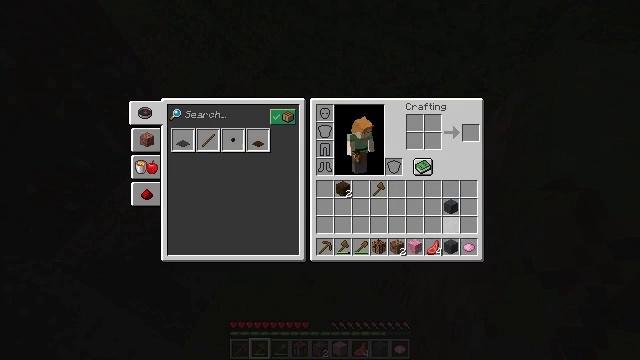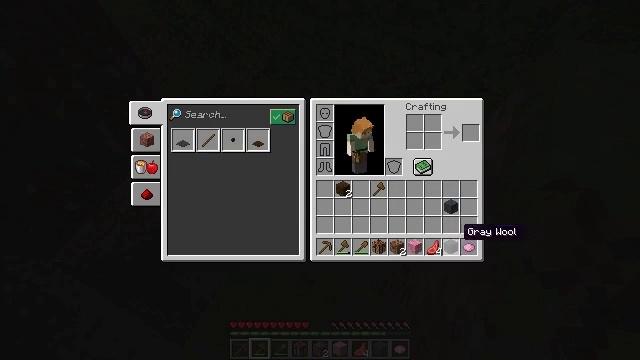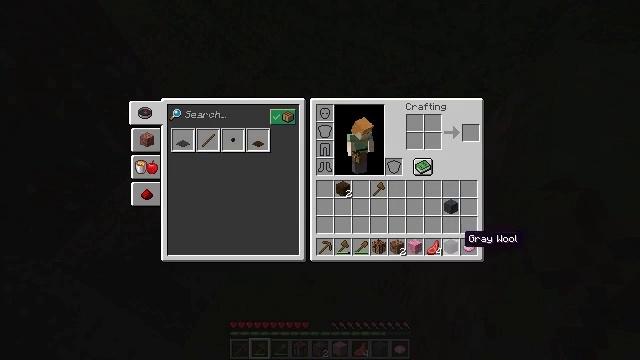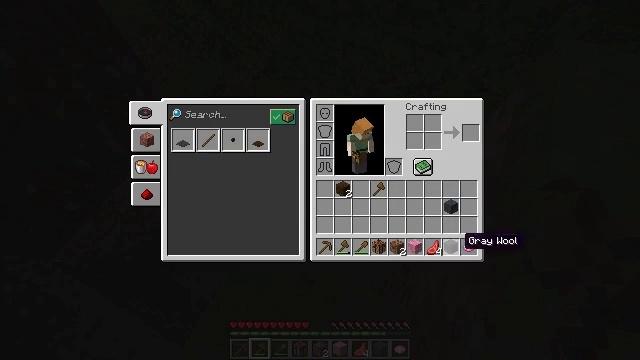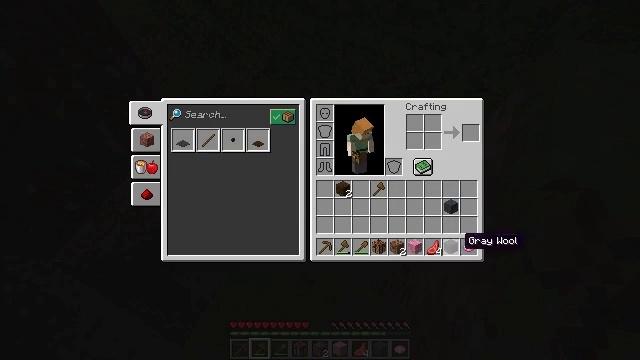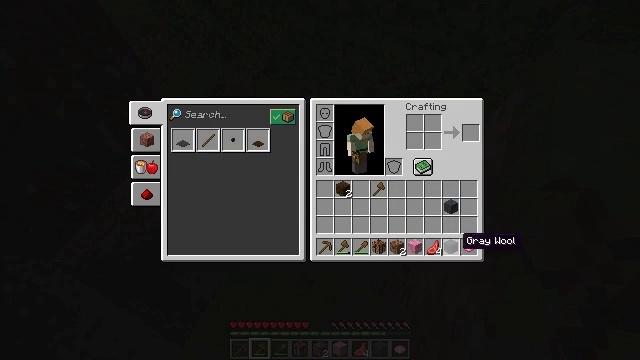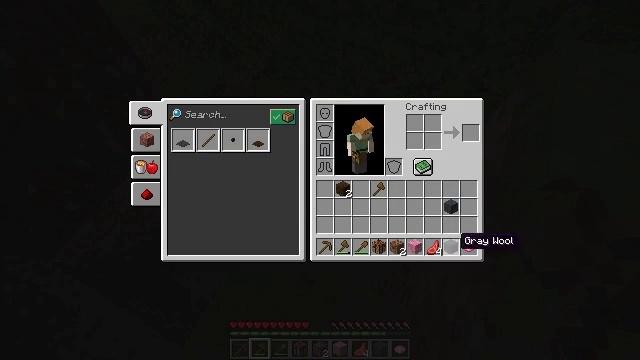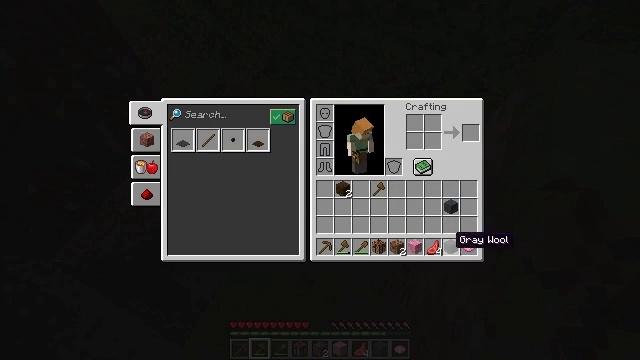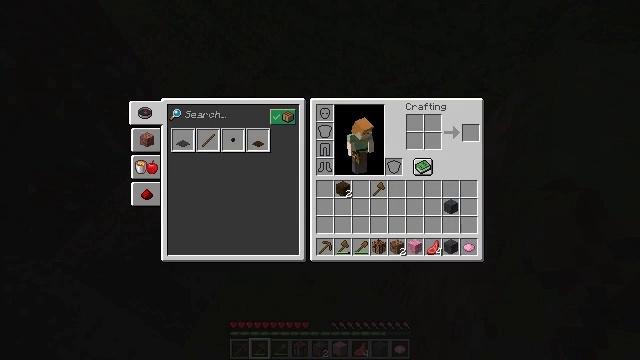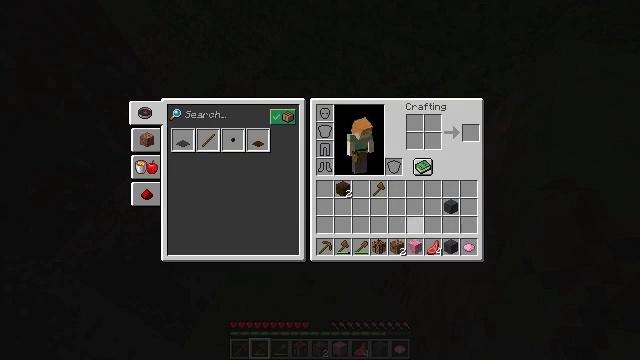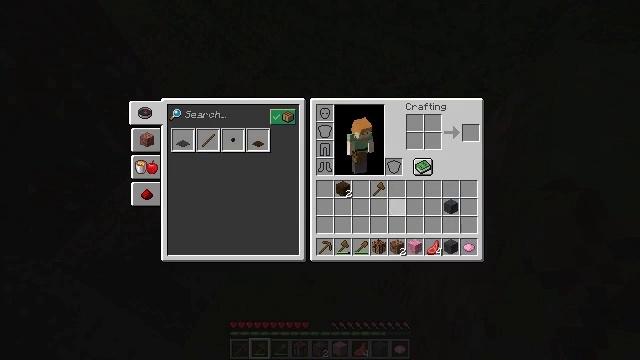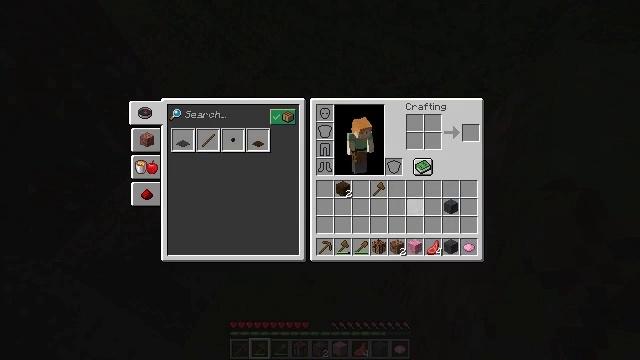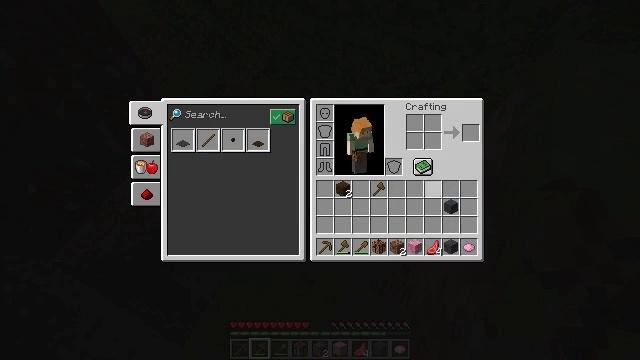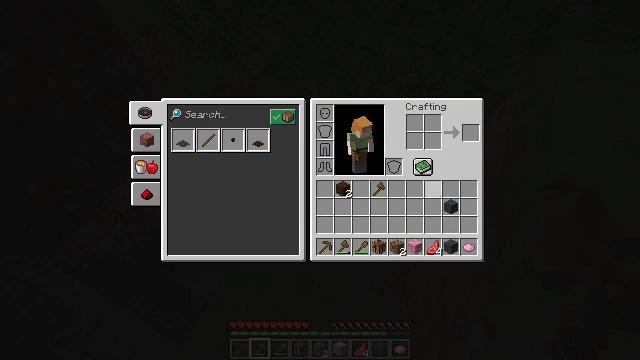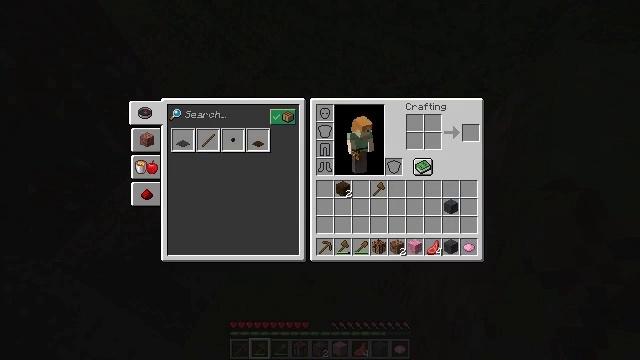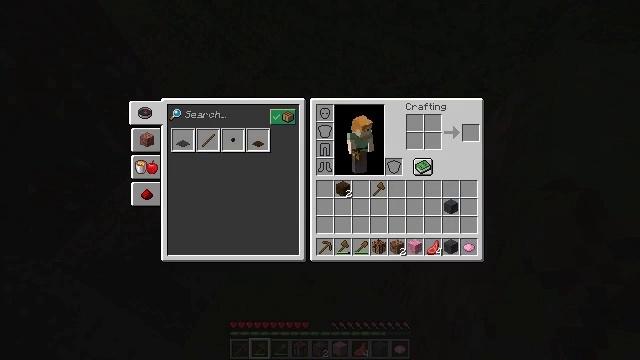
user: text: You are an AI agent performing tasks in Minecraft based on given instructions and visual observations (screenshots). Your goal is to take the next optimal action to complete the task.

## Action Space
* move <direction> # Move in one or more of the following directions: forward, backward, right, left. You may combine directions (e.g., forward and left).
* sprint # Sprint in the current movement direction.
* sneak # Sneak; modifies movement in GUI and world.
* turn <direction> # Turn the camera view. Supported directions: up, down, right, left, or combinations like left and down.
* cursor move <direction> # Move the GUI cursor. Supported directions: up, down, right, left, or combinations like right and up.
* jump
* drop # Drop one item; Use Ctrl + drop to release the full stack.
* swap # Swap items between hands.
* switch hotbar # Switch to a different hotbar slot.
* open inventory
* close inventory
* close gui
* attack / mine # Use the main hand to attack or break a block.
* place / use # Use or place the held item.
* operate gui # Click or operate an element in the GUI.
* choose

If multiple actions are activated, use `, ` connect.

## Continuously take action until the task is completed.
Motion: motion action
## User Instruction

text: Break the peony to collect it.
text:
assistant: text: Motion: cursor move down
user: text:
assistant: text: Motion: no_op
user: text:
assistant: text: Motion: no_op
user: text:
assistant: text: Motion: no_op
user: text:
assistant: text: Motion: no_op
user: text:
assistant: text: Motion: no_op
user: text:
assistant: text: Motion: no_op
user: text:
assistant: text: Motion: cursor move left and up
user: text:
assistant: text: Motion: cursor move left and up
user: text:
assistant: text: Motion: cursor move left and up
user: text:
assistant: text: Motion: cursor move right
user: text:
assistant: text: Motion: cursor move right and up
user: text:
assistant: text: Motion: cursor move right and up
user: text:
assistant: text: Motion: no_op
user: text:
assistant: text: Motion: no_op
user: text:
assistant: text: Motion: no_op
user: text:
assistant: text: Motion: cursor move down
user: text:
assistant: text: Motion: cursor move down
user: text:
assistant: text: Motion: cursor move down
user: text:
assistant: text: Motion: no_op
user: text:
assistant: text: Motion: no_op
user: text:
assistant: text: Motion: no_op
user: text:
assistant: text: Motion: cursor move up
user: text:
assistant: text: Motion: no_op
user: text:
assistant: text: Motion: no_op
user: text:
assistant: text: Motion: no_op
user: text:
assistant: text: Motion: no_op
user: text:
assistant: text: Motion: no_op
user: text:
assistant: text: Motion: no_op
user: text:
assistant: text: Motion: no_op